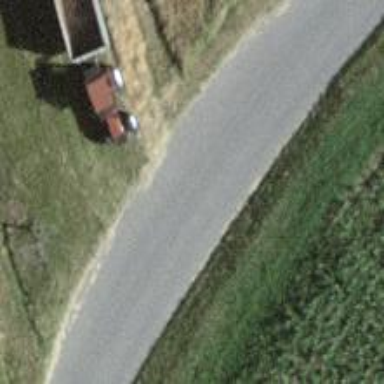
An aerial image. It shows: Passing place on the road.